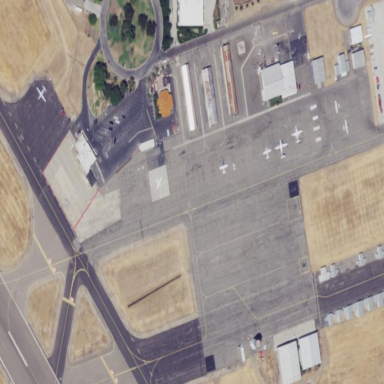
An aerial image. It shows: Apron at the airport.